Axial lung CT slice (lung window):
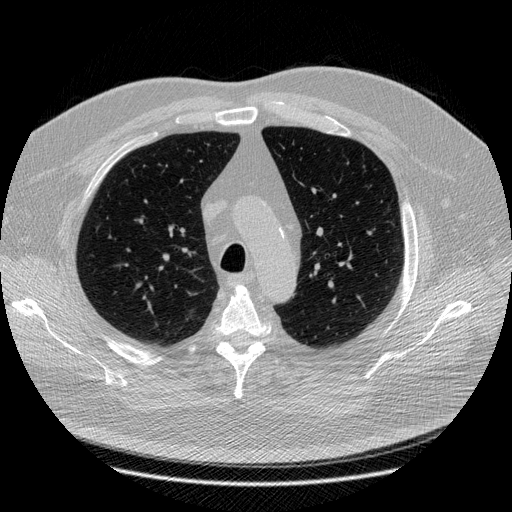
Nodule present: no